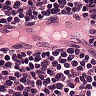
Metastatic tissue present: no